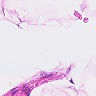
Metastatic tissue present: no